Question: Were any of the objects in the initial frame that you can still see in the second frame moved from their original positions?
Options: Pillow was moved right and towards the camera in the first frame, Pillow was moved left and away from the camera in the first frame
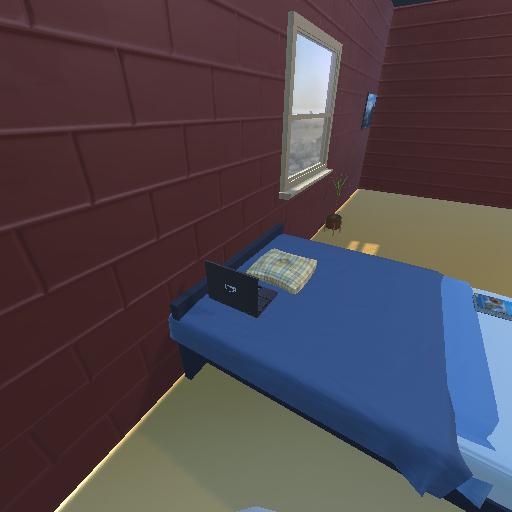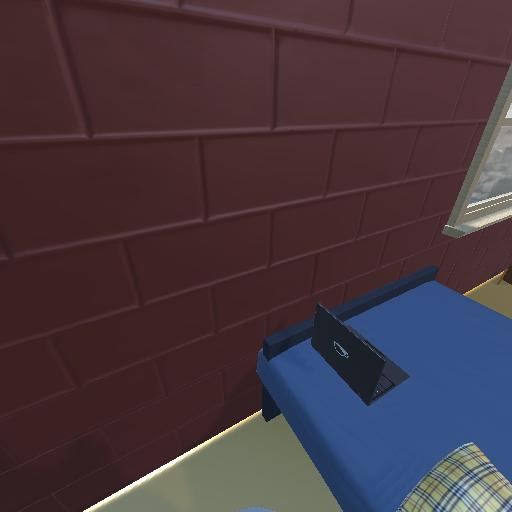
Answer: Pillow was moved right and towards the camera in the first frame